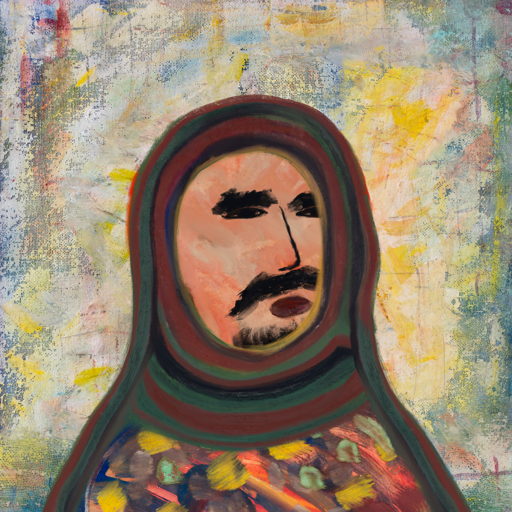
Background: Irani, Head And Neck Side: Roy_Bahadur, Face Side: Mosgoul, Bust: Mother_And_Son_Mother, Hair Side: Sisters, Head Accessory: After_Raid_Scarf, Second Necklace: Blank, Necklace: Blank, Baby: Blank